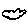
Label: cloud